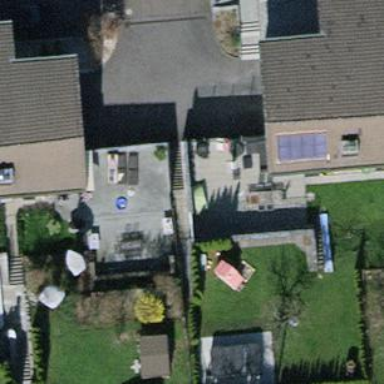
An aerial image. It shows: Group of garages.